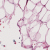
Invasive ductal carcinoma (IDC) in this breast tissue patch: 0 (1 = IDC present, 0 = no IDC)